Question: Am drawing a simple circle in a Canvas on Android.
Now I need to fill it with some gradient colors, but they are no really smooth.
This its what i have done:
'''
protected void onDraw(Canvas canvas) {
super.onDraw(canvas);
rectF.set(20, 20, this.get_Width() - this.get_Width()/10, this.get_Width() - this.get_Width()/10);
RadialGradient gradient = new RadialGradient(200, 200, 200, 0xFFFFFFFF,
0xFF000000, android.graphics.Shader.TileMode.CLAMP);
Paint mPaint = new Paint();
mPaint.setDither(true);
mPaint.setShader(gradient);
canvas.drawCircle(getWidth()/2, getHeight()/2, getWidth()/3, getGradient());
invalidate();
}
'''
And this is the result:

My question is: Is it there some way to make HQ radial gradients?
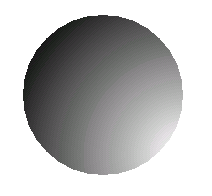
Answer: Finally I should initialize my Paint object as:
'''
Paint p = new Paint(Paint.ANTI_ALIAS_FLAG);
'''
That makes the borders cleaner.
And with the @Waqas answer, make the colors itself smoothers.